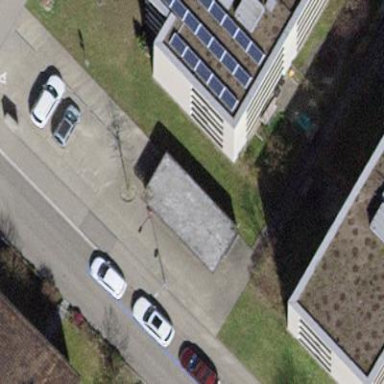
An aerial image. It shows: Bicycle parking facility.